Interaction volume radius: 5 \u00c5
Interaction volume height: 15 \u00c5
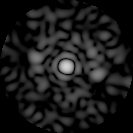
Disorder parameter: 0.8305